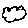
Label: cloud